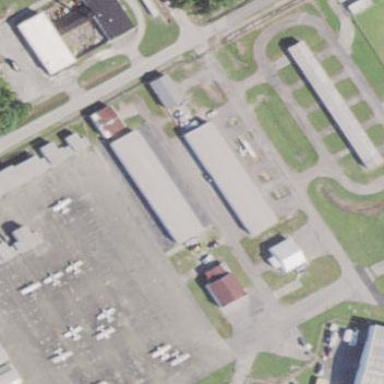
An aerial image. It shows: Paved apron at the airport.